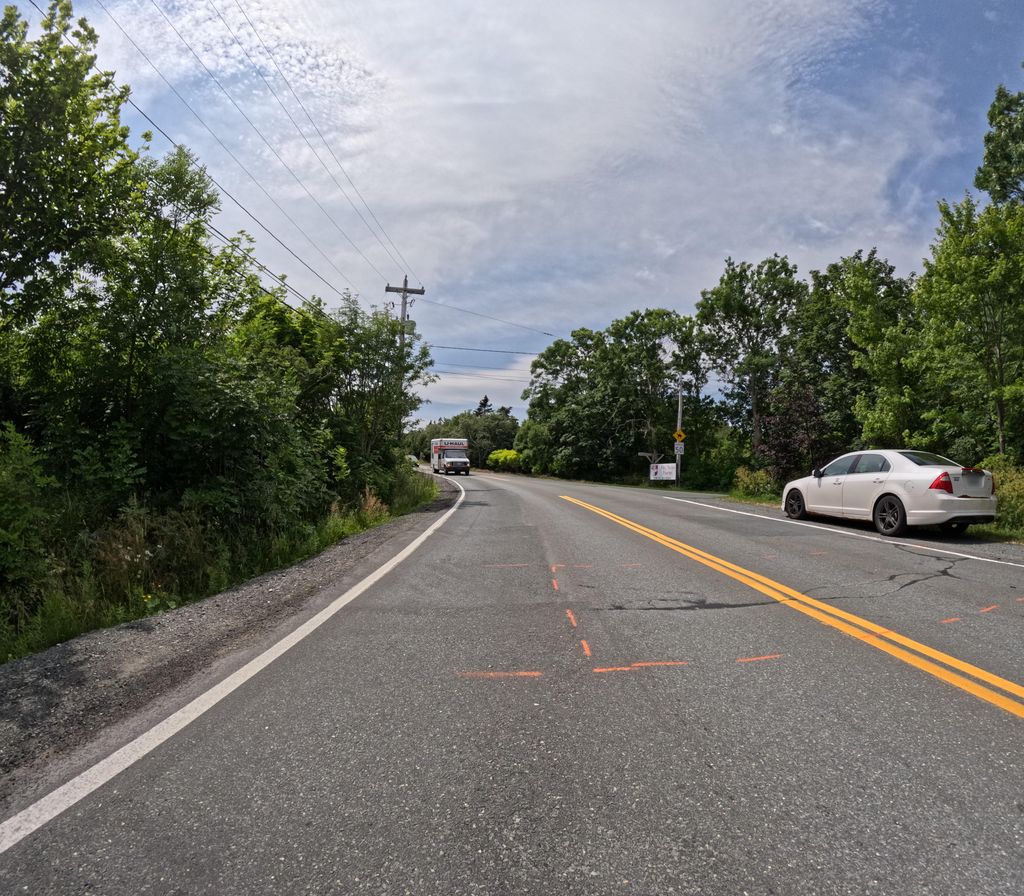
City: st_johns